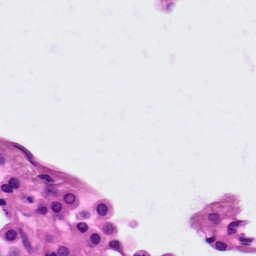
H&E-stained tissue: Lung